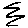
Label: zigzag